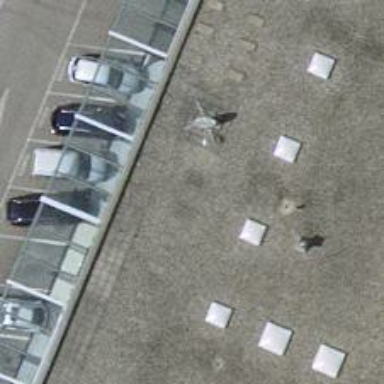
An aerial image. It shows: Car shop.